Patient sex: M
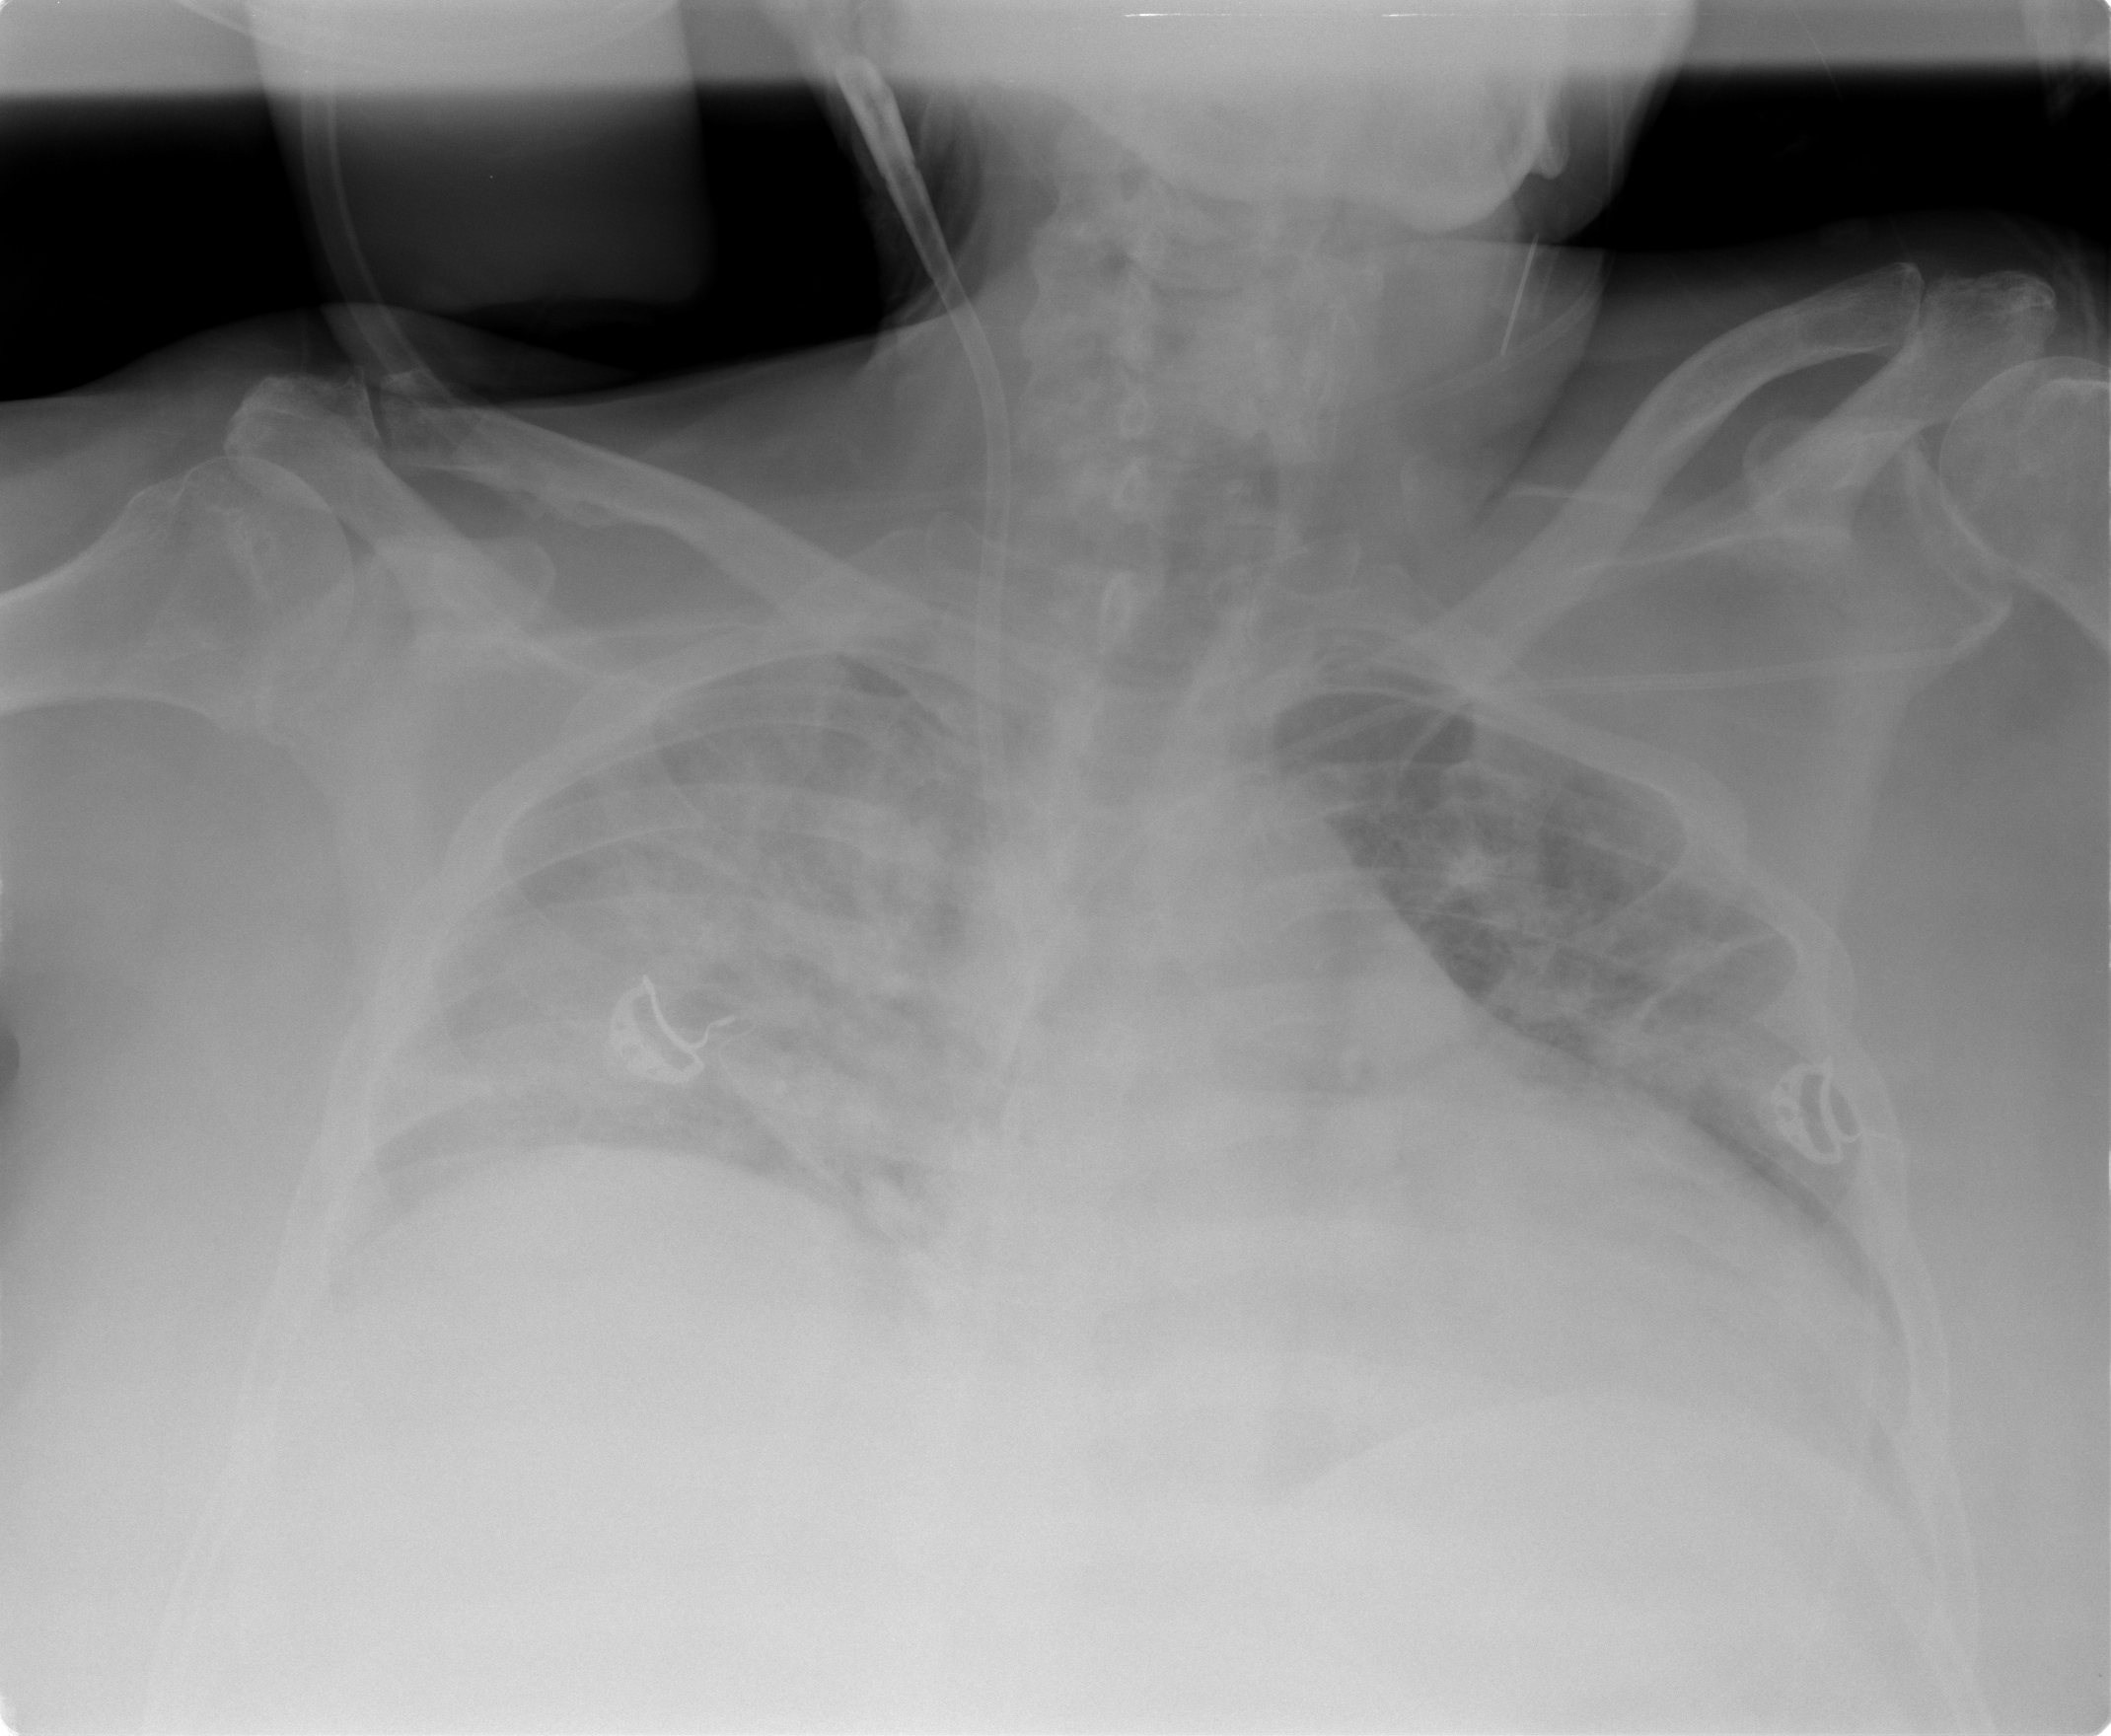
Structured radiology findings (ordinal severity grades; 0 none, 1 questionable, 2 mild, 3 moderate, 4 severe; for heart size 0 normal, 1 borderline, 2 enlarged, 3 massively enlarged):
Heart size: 2
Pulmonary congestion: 2
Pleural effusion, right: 2
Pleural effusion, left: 2
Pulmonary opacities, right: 4
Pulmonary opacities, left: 2
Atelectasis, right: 2
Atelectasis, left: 2